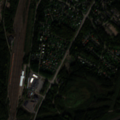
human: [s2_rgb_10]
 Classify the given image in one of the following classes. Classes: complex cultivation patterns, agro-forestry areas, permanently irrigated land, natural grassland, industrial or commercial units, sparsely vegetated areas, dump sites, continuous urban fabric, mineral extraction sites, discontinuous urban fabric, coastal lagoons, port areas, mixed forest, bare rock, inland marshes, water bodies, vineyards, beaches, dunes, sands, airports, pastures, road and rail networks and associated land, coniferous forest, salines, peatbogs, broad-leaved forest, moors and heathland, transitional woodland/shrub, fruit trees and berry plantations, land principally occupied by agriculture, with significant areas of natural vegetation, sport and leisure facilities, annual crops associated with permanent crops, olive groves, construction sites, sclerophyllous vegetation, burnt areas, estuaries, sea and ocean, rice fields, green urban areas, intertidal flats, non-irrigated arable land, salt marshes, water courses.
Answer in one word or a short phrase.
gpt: discontinuous urban fabric, industrial or commercial units, broad-leaved forest, mixed forest